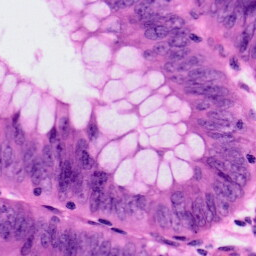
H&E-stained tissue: Colon